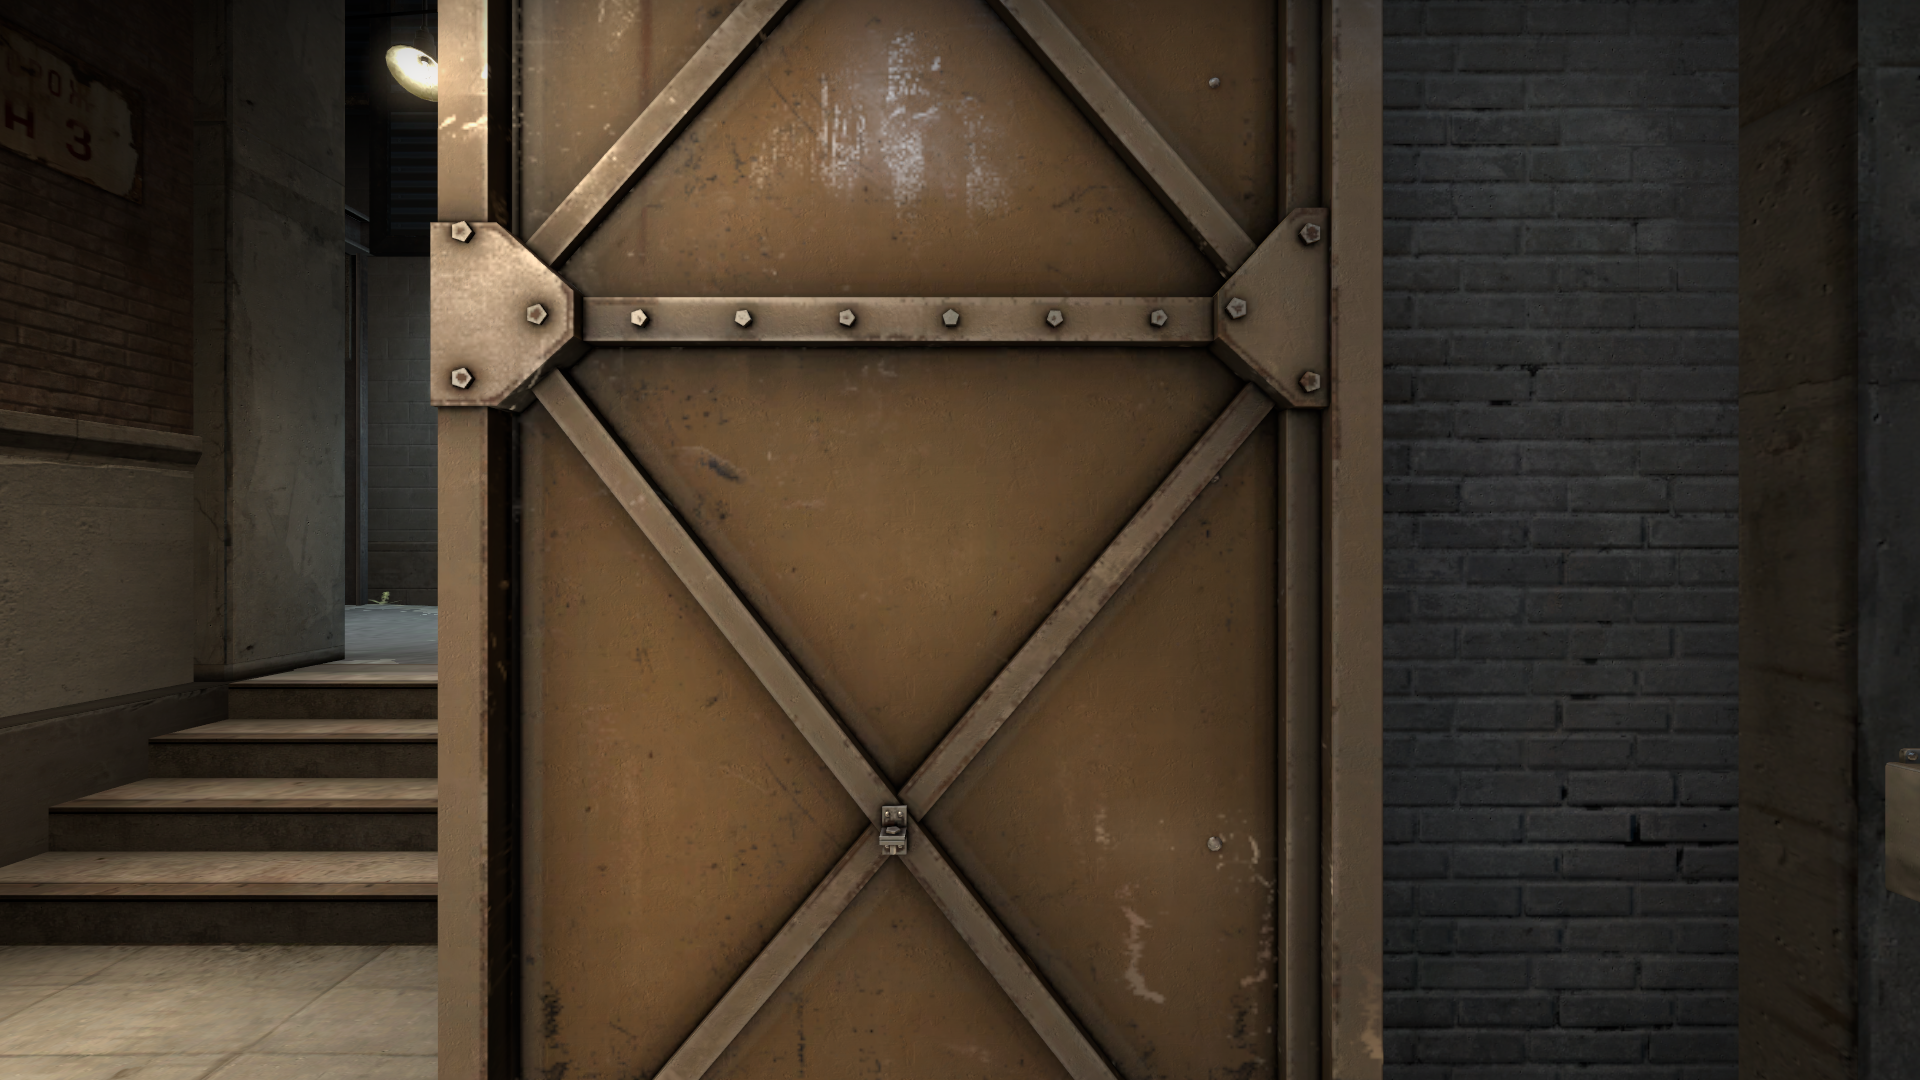
Map: de_train